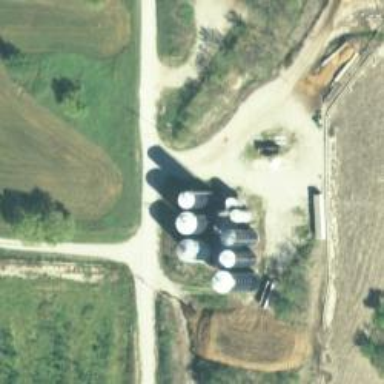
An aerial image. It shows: Silo.